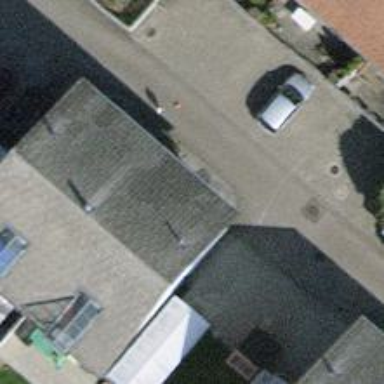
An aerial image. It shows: Terrace building.